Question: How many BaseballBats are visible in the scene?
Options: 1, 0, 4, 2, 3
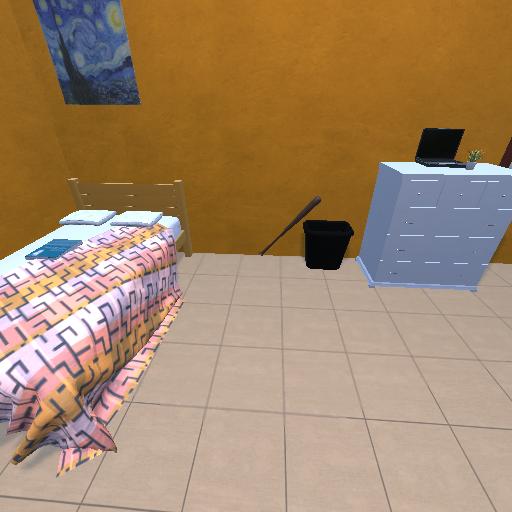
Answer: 1